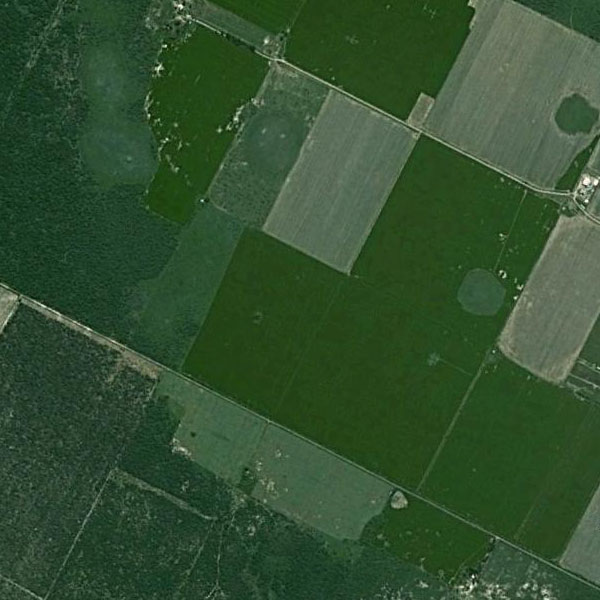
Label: Farmland